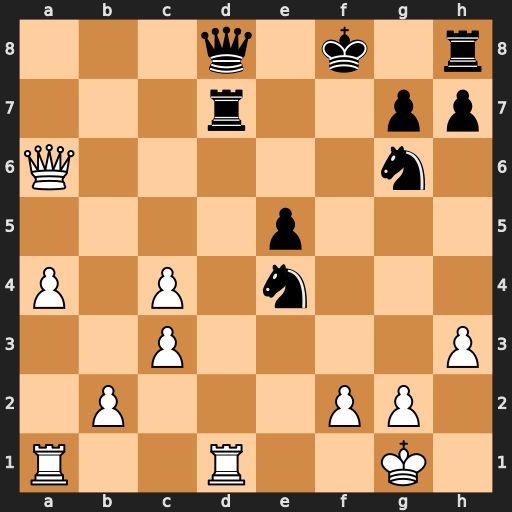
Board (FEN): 3q1k1r/3r2pp/Q5n1/4p3/P1P1n3/2P4P/1P3PP1/R2R2K1
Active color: w
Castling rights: -
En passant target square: -
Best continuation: Rxd7 Qxd7 Qa8+ Ke7 Qxe4